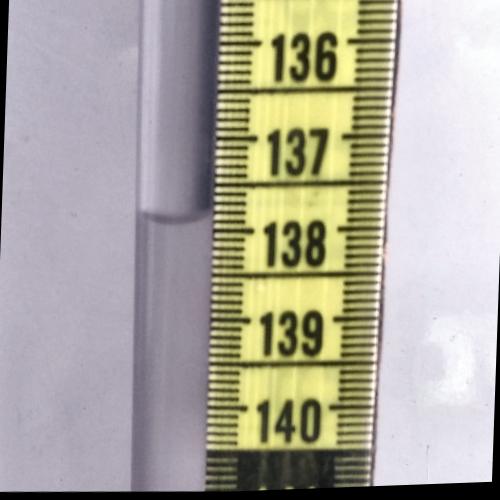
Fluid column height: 137.8 cm